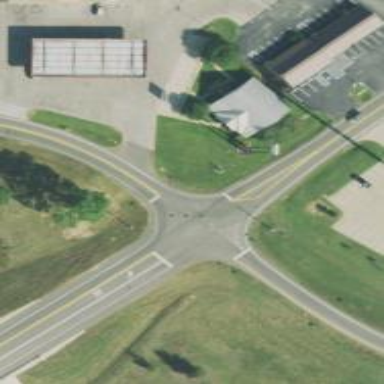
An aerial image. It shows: Road with stop sign.